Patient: sex M, age 21
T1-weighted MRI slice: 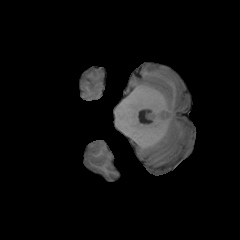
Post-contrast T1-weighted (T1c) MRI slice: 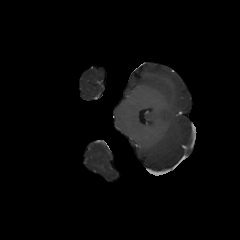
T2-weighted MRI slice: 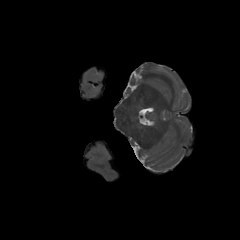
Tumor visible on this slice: no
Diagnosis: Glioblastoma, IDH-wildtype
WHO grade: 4